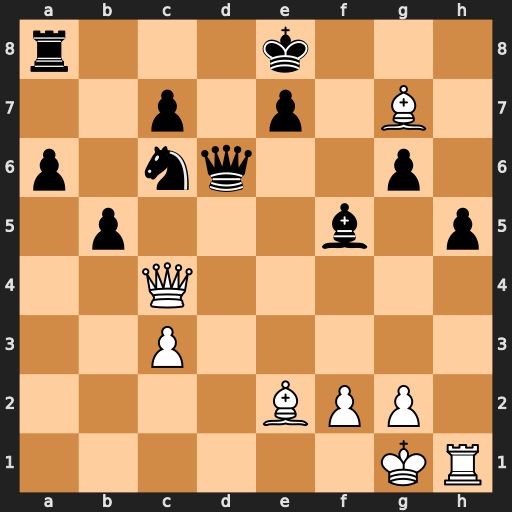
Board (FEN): r3k3/2p1p1B1/p1nq2p1/1p3b1p/2Q5/2P5/4BPP1/6KR
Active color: w
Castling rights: q
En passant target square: -
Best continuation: Qg8+ Kd7 Qxa8 Qd2 Bf1